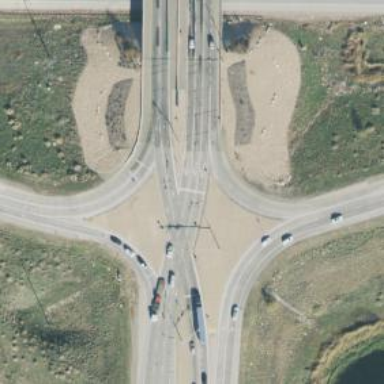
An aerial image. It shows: Trunk highway connected to diverging diamond interchange (DDI).